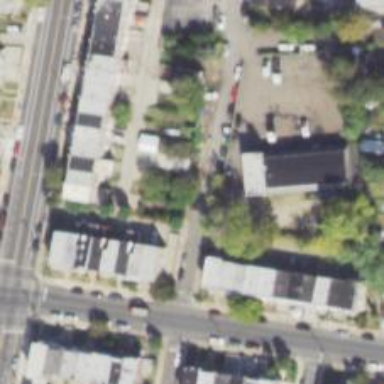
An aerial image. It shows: Alley classified as service road.